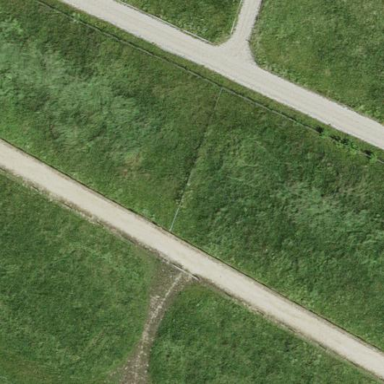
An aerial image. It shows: Meadow bordered by fence.